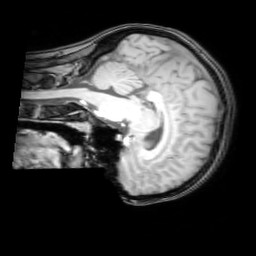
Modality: T1w
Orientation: sagittal
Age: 21
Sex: female
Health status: healthy
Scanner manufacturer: philips
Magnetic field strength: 3 T
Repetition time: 0.012 s
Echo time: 0.0037 s